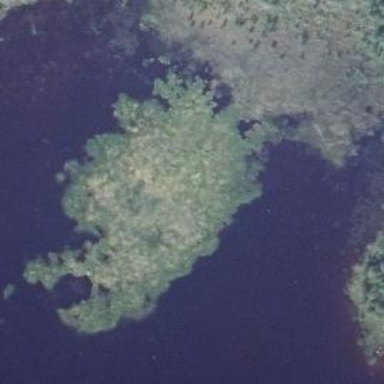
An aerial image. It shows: Islet in swampy wetland area.